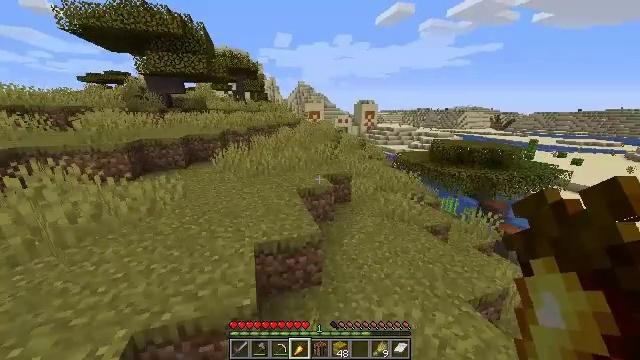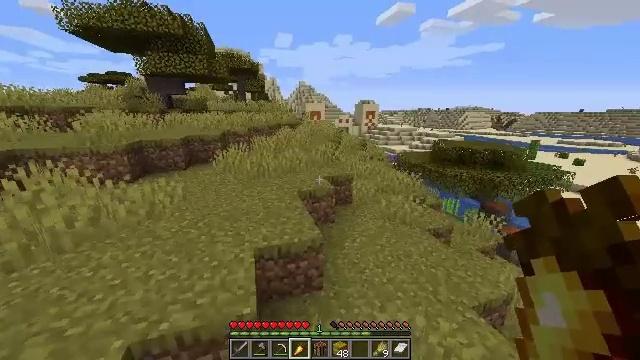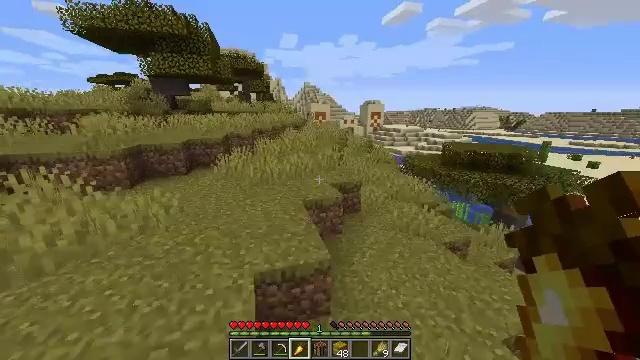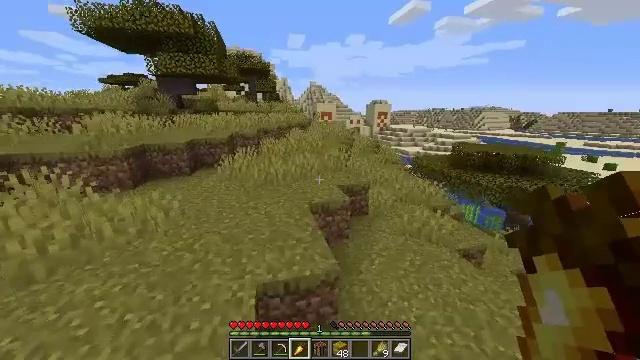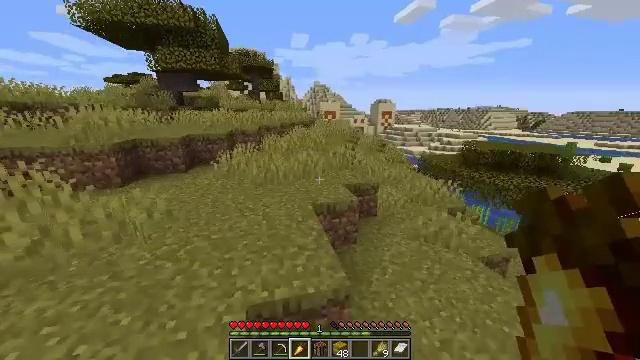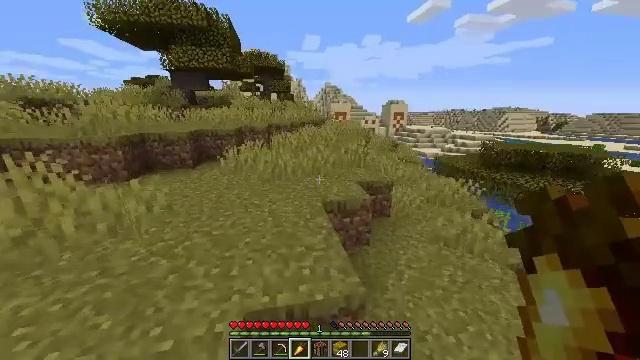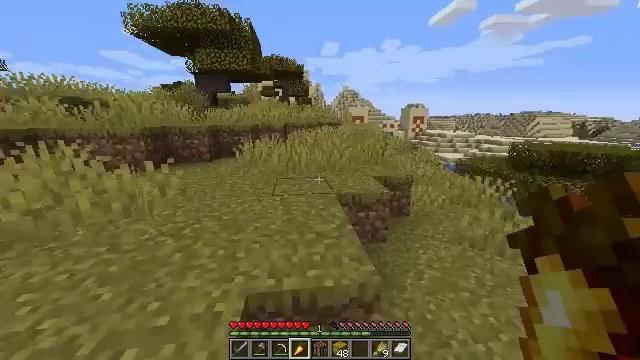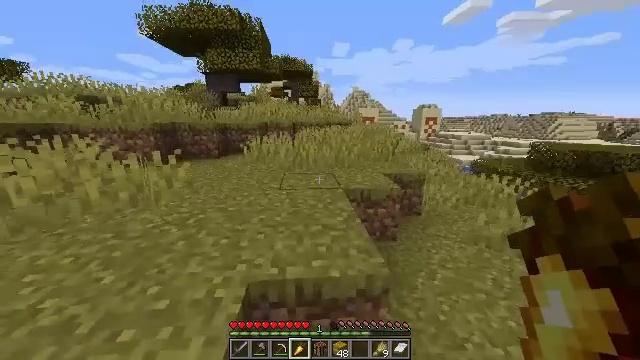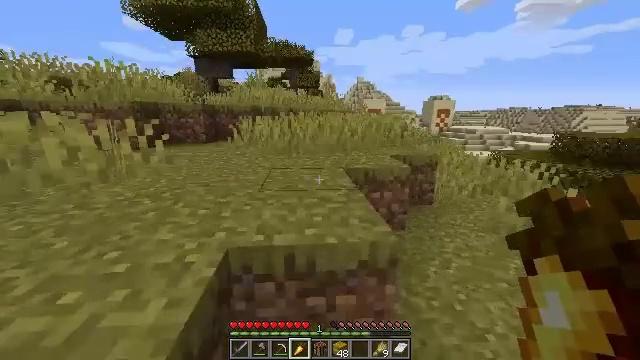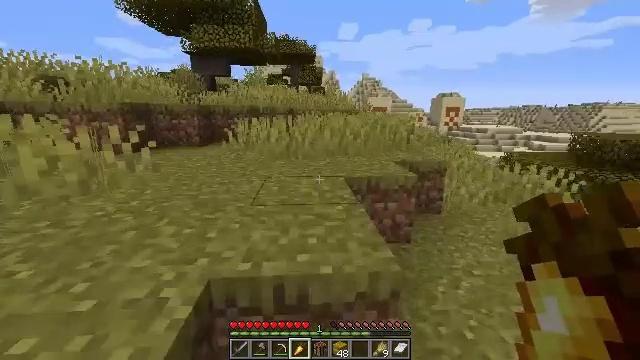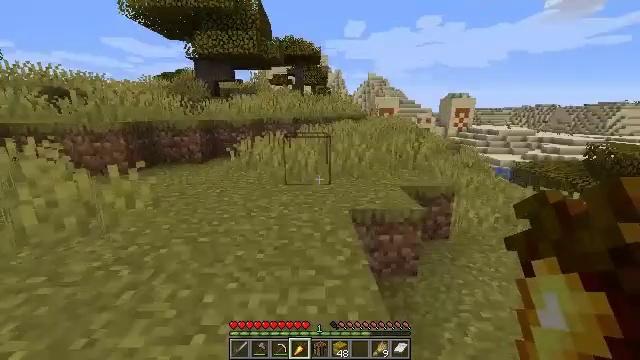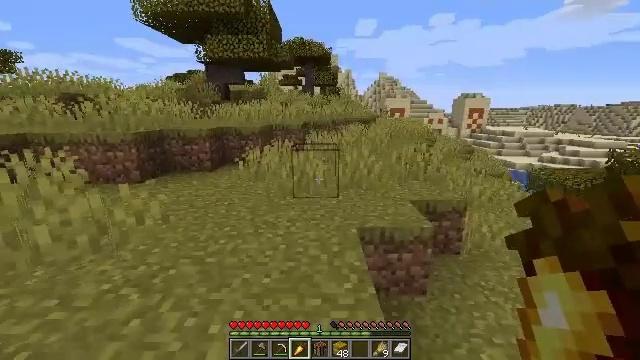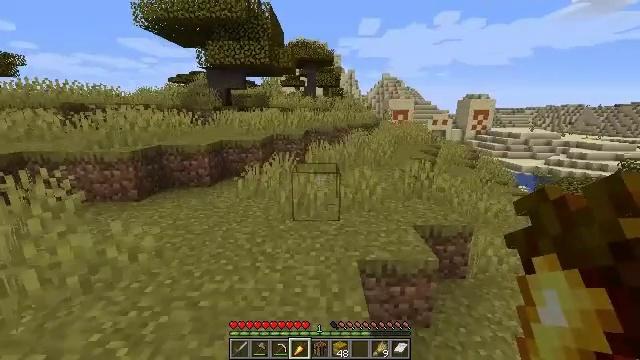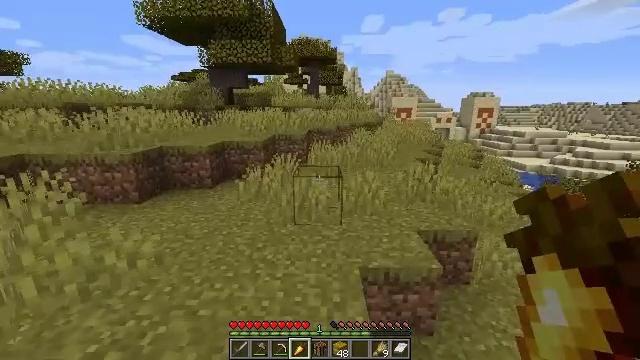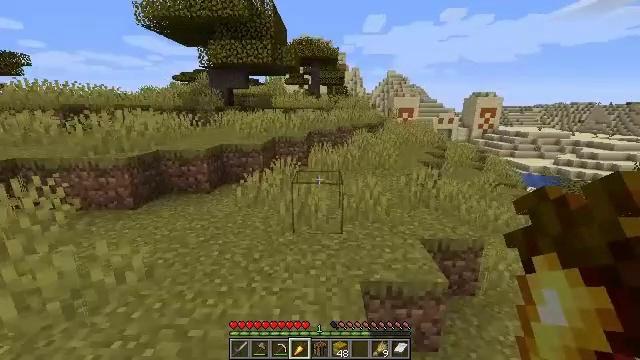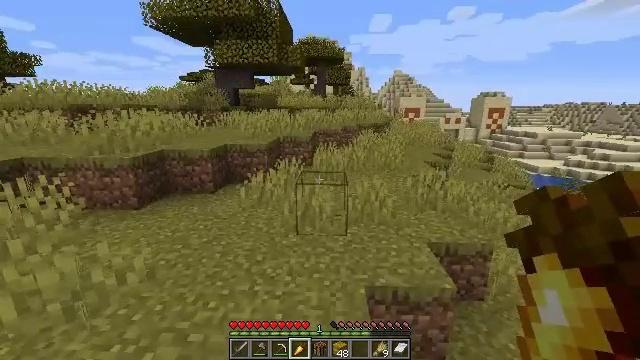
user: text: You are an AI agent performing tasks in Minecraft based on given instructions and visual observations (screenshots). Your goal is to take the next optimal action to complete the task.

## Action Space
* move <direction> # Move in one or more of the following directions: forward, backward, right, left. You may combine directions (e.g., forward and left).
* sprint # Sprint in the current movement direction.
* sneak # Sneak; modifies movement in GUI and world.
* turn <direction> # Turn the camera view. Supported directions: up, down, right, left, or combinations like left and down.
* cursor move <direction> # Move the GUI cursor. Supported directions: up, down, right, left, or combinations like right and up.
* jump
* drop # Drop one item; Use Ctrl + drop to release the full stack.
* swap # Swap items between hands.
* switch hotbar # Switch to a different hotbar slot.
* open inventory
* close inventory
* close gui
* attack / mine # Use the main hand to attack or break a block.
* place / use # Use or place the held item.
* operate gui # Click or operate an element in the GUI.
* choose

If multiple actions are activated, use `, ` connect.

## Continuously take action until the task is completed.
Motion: motion action
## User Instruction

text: Collect orange terracotta for building.
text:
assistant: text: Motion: move forward, jump
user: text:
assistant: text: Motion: move forward, turn left
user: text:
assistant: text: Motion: move forward, turn left
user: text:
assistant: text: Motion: move forward
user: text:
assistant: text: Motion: move forward, turn left
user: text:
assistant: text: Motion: move forward, turn left and up, jump
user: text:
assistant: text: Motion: move forward, turn left, jump
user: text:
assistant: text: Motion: move forward, jump
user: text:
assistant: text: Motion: move forward, jump
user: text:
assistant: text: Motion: move forward, turn left, jump
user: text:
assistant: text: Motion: move forward, turn left, jump
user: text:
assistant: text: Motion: move forward, jump
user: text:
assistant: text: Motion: move forward, jump
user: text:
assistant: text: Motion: move forward
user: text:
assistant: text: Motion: move forward, sprint, turn left
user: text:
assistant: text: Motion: move forward, sprint
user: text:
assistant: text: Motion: move forward, sprint, turn left
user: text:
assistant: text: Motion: move forward, sprint
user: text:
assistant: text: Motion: move forward, jump
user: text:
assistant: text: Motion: move forward, jump
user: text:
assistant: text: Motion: move forward, jump
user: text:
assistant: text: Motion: move forward, jump
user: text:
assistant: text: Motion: move forward, jump
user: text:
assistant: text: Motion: move forward, jump
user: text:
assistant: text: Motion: move forward, jump
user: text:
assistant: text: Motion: move forward
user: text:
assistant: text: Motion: move forward
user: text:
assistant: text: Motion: move forward
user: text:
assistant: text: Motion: move forward
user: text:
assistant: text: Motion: move forward, turn left